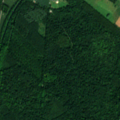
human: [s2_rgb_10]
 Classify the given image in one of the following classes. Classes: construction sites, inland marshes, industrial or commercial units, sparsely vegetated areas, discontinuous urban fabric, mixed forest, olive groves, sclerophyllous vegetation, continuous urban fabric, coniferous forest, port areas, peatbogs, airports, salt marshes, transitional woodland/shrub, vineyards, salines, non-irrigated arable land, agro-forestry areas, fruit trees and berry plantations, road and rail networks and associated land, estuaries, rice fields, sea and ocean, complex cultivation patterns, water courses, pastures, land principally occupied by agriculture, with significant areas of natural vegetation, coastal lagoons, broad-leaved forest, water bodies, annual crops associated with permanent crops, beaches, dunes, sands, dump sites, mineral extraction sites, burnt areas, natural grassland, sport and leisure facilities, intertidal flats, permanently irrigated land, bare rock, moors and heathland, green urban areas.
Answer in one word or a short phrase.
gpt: discontinuous urban fabric, pastures, broad-leaved forest